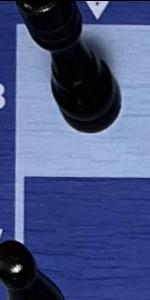
Label: Empty